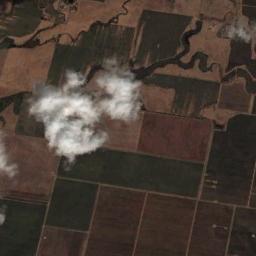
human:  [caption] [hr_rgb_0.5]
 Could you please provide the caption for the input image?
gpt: The white cloud is above bare and green farmland .

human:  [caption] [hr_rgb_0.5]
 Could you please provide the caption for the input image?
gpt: White clouds on the field intersecting brown and green .

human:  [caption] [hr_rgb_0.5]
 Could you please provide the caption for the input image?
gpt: The cumulus clouds are located above the khaki and green farmland and some rivers go through the farmland .

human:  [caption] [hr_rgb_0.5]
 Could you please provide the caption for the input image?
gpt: There was a little white cloud floating above the hill .

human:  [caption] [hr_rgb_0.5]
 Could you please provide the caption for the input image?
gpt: A few pieces of white clouds over some farmlands .